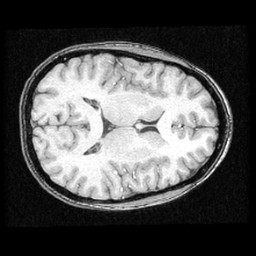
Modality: T1w
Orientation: axial
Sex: female
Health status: ill
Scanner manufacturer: ge
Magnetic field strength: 1.5 T
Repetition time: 21 s
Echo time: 0.008 s